Interaction volume radius: 10 \u00c5
Interaction volume height: 25 \u00c5
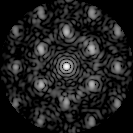
Disorder parameter: 0.4634